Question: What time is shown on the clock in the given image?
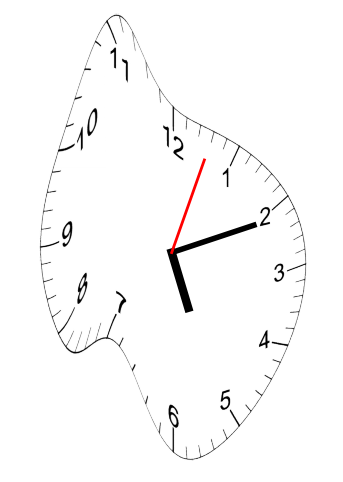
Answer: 05:11:03